Question: I am working in extjs4 MVC.And here I am get a stuck at point where I want to display page , on that page suppose there is link.And after clicking on link of first view I am going to redirected to another view.My requirement is I want to get reference or alias name of first view or alias when I am going to click on second views button.
here is view code:-
1) first view :--
'''
Ext.define('App.view.left.WordOfTheDay', {
extend:'Ext.panel.Panel',
alias:'widget.WordOfTheDay',
localized:true,
xMore:"more",
xTitle:"Word Of The Day",
initComponent: function () {
Ext.apply(this, {
title:this.xTitle,
items:[
{
xtype:'panel',
html:'<br>sdf<br>sdfsdf<br>sdsddf<br><a href="#" id="wordOfDay">'+this.xMore+'</a>',
}]
});
this.callParent();
}
});// End of login class
'''
and its design

2)second view design:-
##
After clicking on first view it displays second view.And when I am clicking on second views keylogin button I want to get reference of first view or alias of first view..
I worked on it but I did not get solution for it.Please give me some guide line.
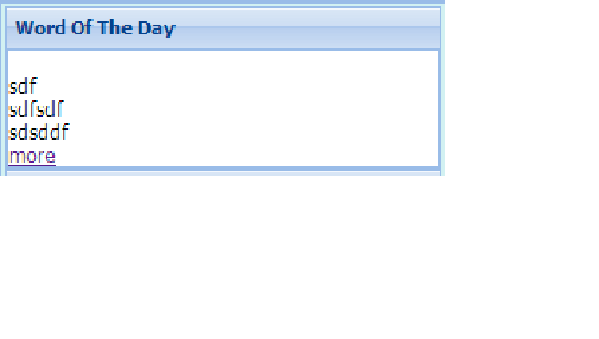
Answer: One possible solution is to assign an unique id to each view, then use <URL> to get the reference. For example:
'''
Ext.define('MyPanel1', {
extend: 'Ext.Component',
xtype: 'mypanel1',
id: 'my-panel-1',
html: 'Panel 1 <a href="#">Go</a>',
initComponent: function() {
this.on('afterrender', function() {
this.getEl().down('a').on('click', function() {
Ext.ComponentManager.get('my-panel-2').show(); // go to second view
this.hide();
}, this);
}, this);
}
});
Ext.define('MyPanel2', {
extend: 'Ext.Component',
xtype: 'mypanel2',
id: 'my-panel-2',
html: 'Panel 2 <a href="#">Back</a>',
initComponent: function() {
this.on('afterrender', function() {
this.getEl().down('a').on('click', function() {
Ext.ComponentManager.get('my-panel-1').show(); // back to first view
this.hide();
}, this);
}, this);
}
});
Ext.onReady(function() {
Ext.create('Ext.container.Container', {
items: [
{
xtype: 'mypanel1',
},
{
xtype: 'mypanel2',
hidden: true,
}
],
renderTo: Ext.getBody()
});
});
'''
<URL> on Plunker